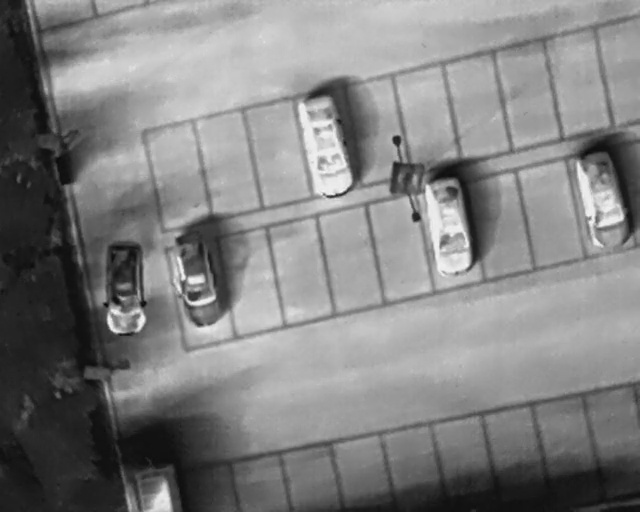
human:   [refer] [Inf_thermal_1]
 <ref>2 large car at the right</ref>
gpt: <box>[[62, 39, 77, 48, 173], [86, 35, 101, 43, 167]]</box>